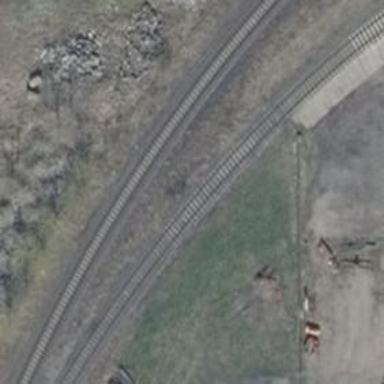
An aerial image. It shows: Rail spur service.